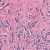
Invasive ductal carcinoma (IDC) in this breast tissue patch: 1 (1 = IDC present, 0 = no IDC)